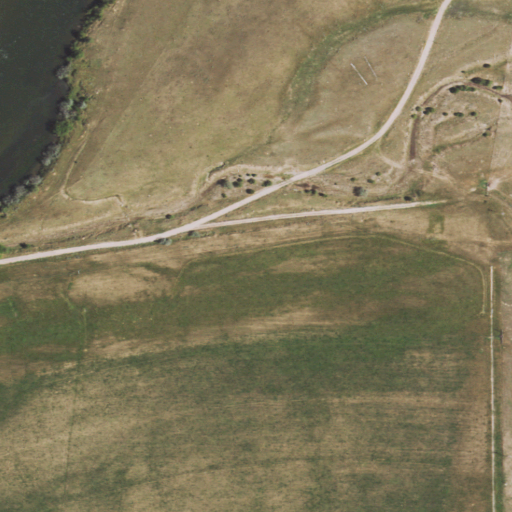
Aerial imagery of valley in Wyoming named Ragan Draw containing grassland, shrub, cultivated crops, open water, and evergreen forest